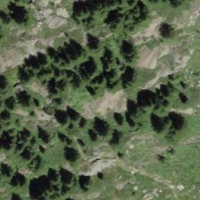
EUNIS habitat code: 26
Species observed at this site:
Parnassia palustris